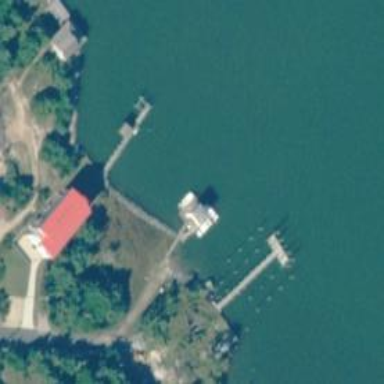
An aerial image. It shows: Man-made pier.